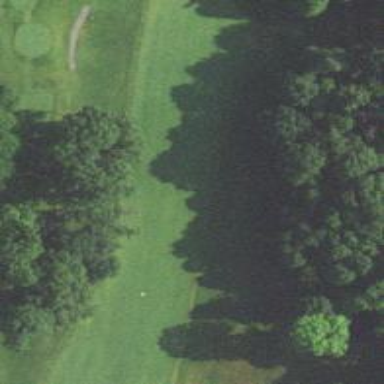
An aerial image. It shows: Scenic golf fairway.